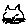
Label: cat